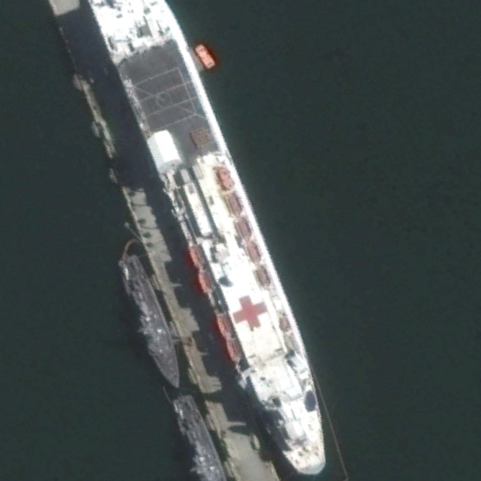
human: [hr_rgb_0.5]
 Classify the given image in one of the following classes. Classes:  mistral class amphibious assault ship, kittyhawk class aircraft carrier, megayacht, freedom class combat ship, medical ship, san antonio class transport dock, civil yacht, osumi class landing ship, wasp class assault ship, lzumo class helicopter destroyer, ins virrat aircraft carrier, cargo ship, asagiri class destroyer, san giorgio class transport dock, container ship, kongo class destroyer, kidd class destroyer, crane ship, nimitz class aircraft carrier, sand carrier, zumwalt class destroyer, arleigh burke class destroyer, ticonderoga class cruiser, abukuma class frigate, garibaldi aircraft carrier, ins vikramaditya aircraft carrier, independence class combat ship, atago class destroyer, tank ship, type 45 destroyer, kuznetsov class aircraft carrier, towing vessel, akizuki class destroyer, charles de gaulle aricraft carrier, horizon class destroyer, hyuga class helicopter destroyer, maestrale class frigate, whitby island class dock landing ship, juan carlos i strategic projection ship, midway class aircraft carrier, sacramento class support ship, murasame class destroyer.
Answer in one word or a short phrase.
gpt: Medical ship